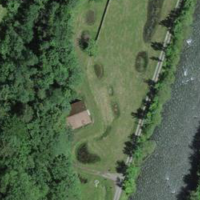
EUNIS habitat code: 15
Species observed at this site:
Cirsium arvense
Salvia pratensis